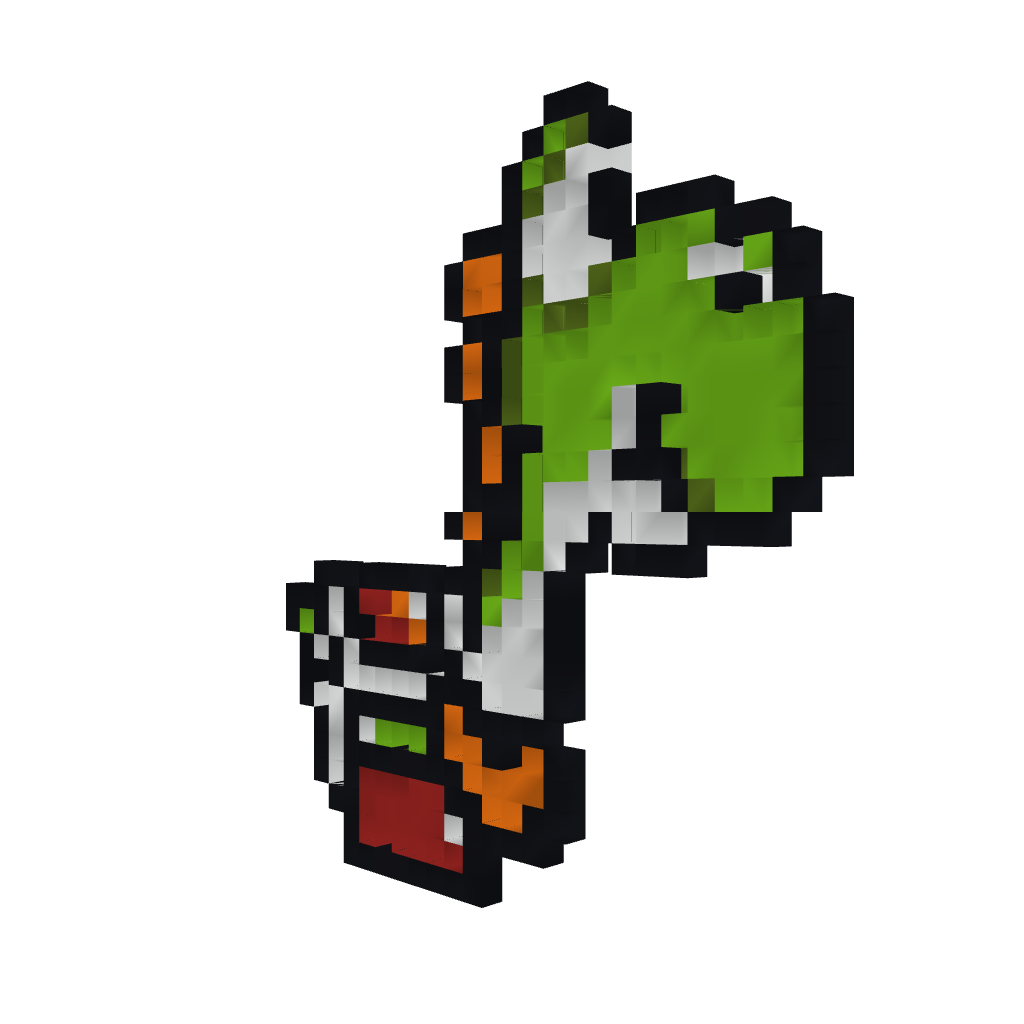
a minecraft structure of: Yoshi